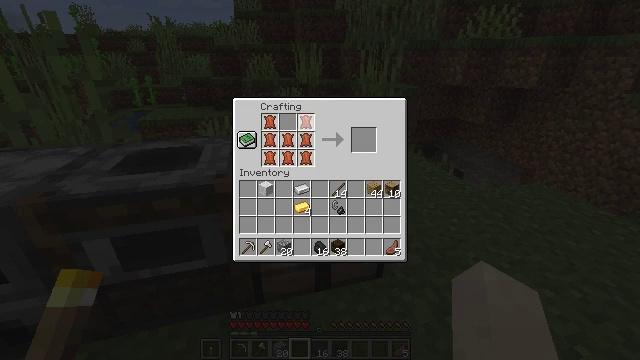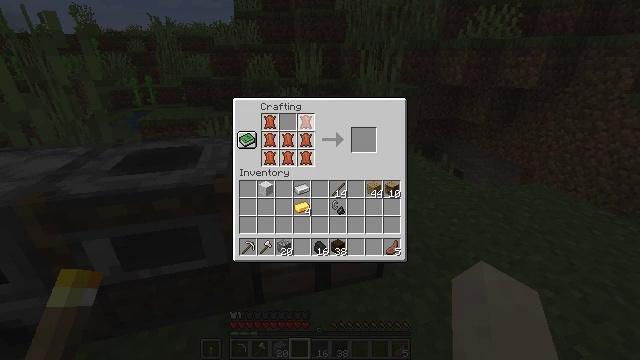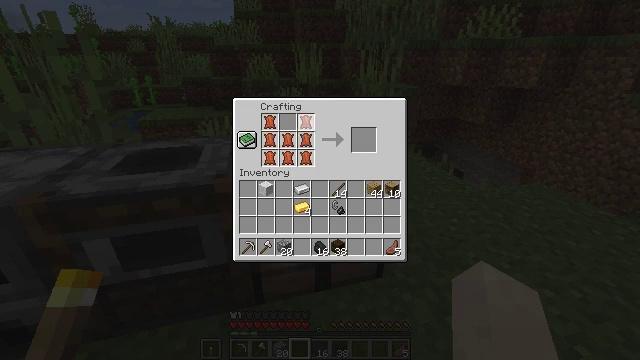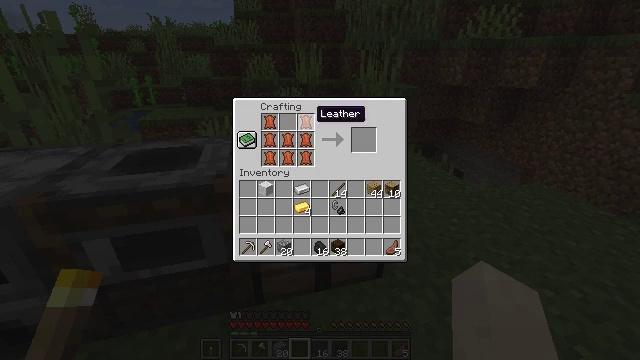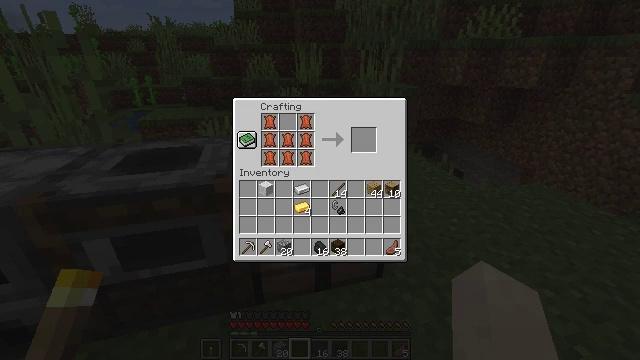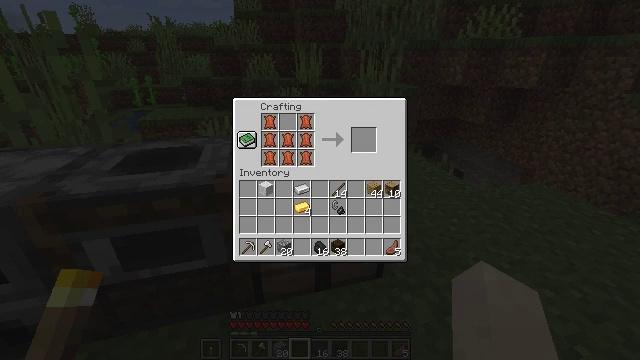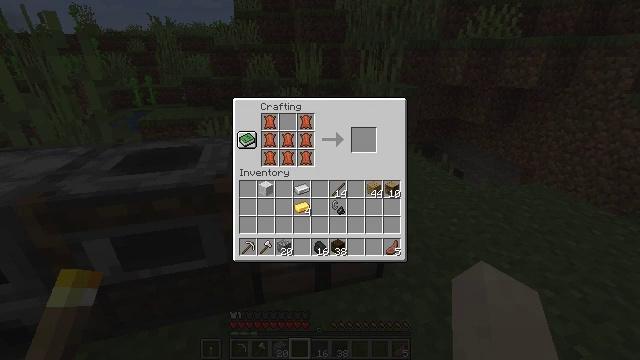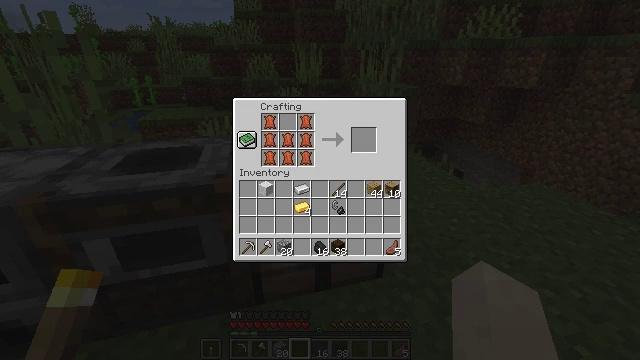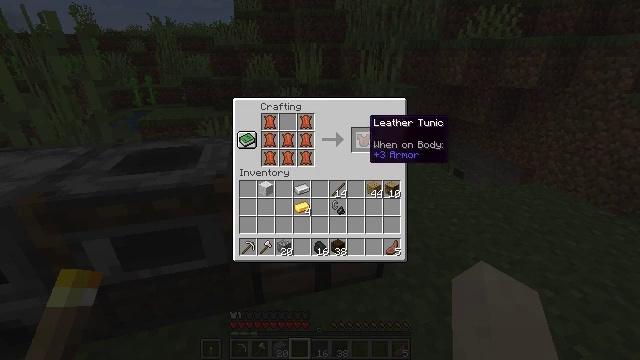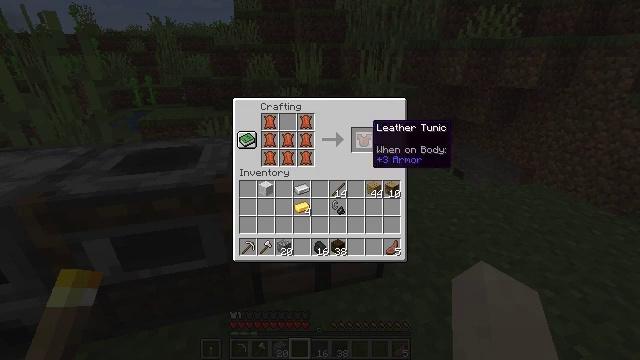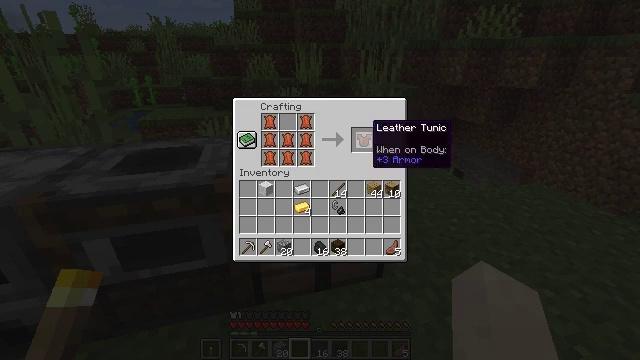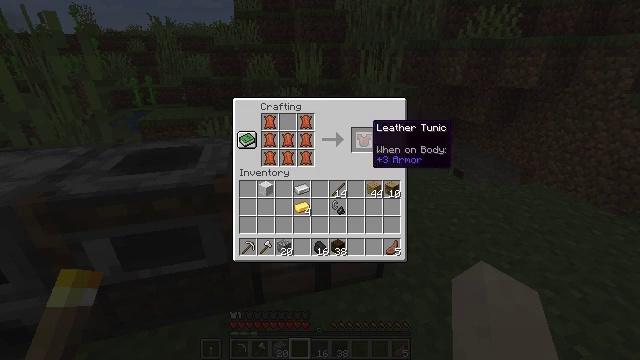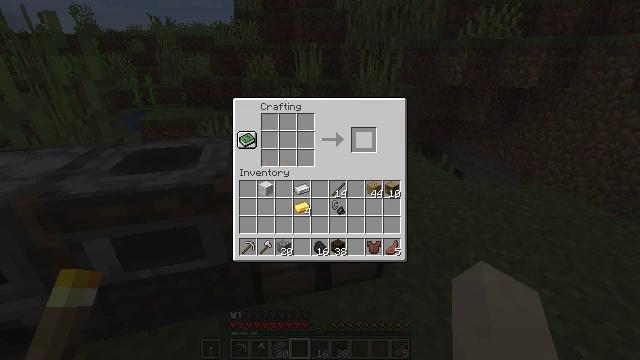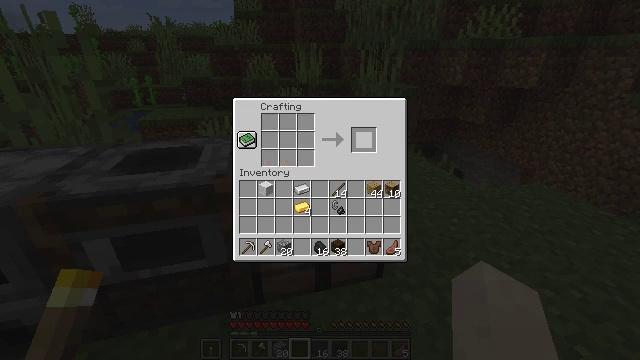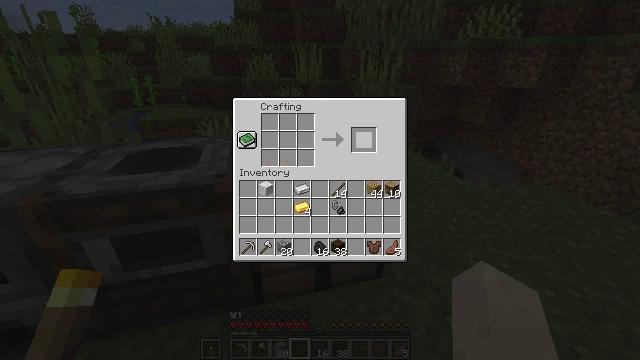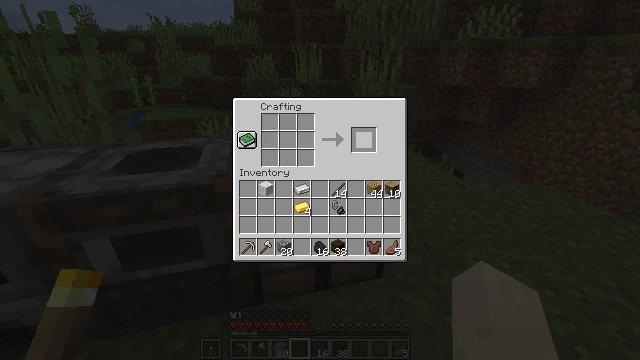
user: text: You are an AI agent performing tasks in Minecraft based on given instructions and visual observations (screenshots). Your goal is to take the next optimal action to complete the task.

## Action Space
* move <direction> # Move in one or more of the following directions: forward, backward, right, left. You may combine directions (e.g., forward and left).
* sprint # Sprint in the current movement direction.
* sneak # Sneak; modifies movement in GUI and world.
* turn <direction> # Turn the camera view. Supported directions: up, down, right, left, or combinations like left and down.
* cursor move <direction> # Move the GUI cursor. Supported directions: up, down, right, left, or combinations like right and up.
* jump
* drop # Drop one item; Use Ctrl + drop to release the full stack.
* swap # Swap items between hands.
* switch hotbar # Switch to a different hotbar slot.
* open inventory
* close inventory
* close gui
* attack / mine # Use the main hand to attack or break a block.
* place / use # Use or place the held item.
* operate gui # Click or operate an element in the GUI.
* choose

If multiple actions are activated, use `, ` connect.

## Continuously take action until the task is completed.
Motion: motion action
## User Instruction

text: Get a leather chestplate using the crafting table.
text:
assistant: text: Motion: choose
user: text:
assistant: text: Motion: choose
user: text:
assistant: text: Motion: cursor move right
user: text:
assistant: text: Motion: cursor move right
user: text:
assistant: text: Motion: cursor move right
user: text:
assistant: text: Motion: no_op
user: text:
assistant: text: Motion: no_op
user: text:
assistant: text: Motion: sneak
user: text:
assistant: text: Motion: sneak
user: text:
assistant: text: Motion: sneak
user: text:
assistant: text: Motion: sneak
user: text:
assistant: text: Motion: sneak, operate gui
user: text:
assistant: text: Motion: sneak, operate gui
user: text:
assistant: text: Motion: sneak
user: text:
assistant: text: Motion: sneak
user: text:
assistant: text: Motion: no_op
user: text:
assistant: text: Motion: no_op